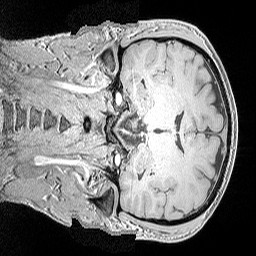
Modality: MP2RAGE
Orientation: coronal
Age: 31
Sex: male
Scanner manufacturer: siemens
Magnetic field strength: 3 T
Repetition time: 5 s
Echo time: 0.00298 s